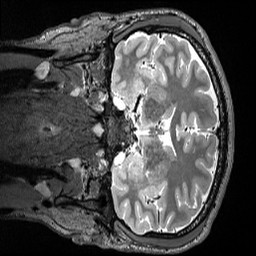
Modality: T2w
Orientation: coronal
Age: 21
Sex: male
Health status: healthy
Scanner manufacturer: siemens
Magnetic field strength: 3 T
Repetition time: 3.2 s
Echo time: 0.563 s